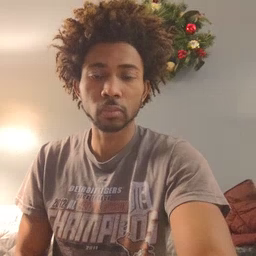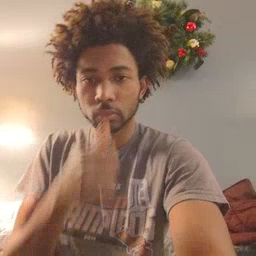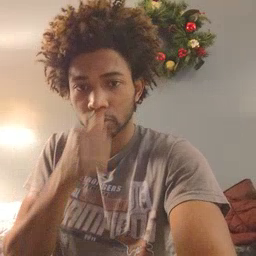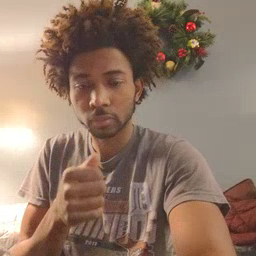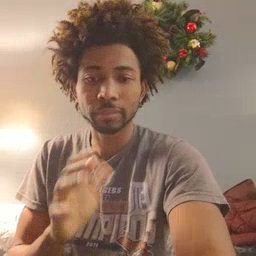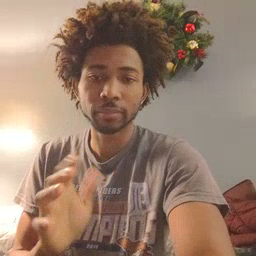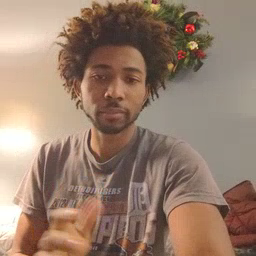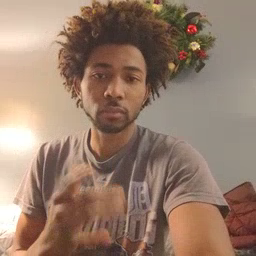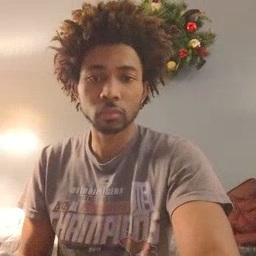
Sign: ride